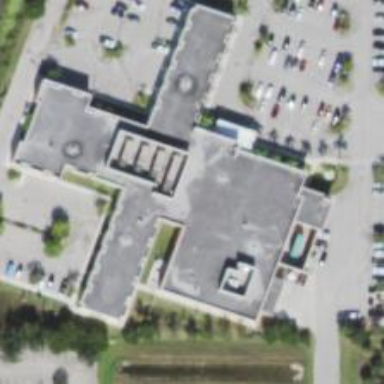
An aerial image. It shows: Hospital providing healthcare services.